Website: crate-barrel
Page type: customer-info-address
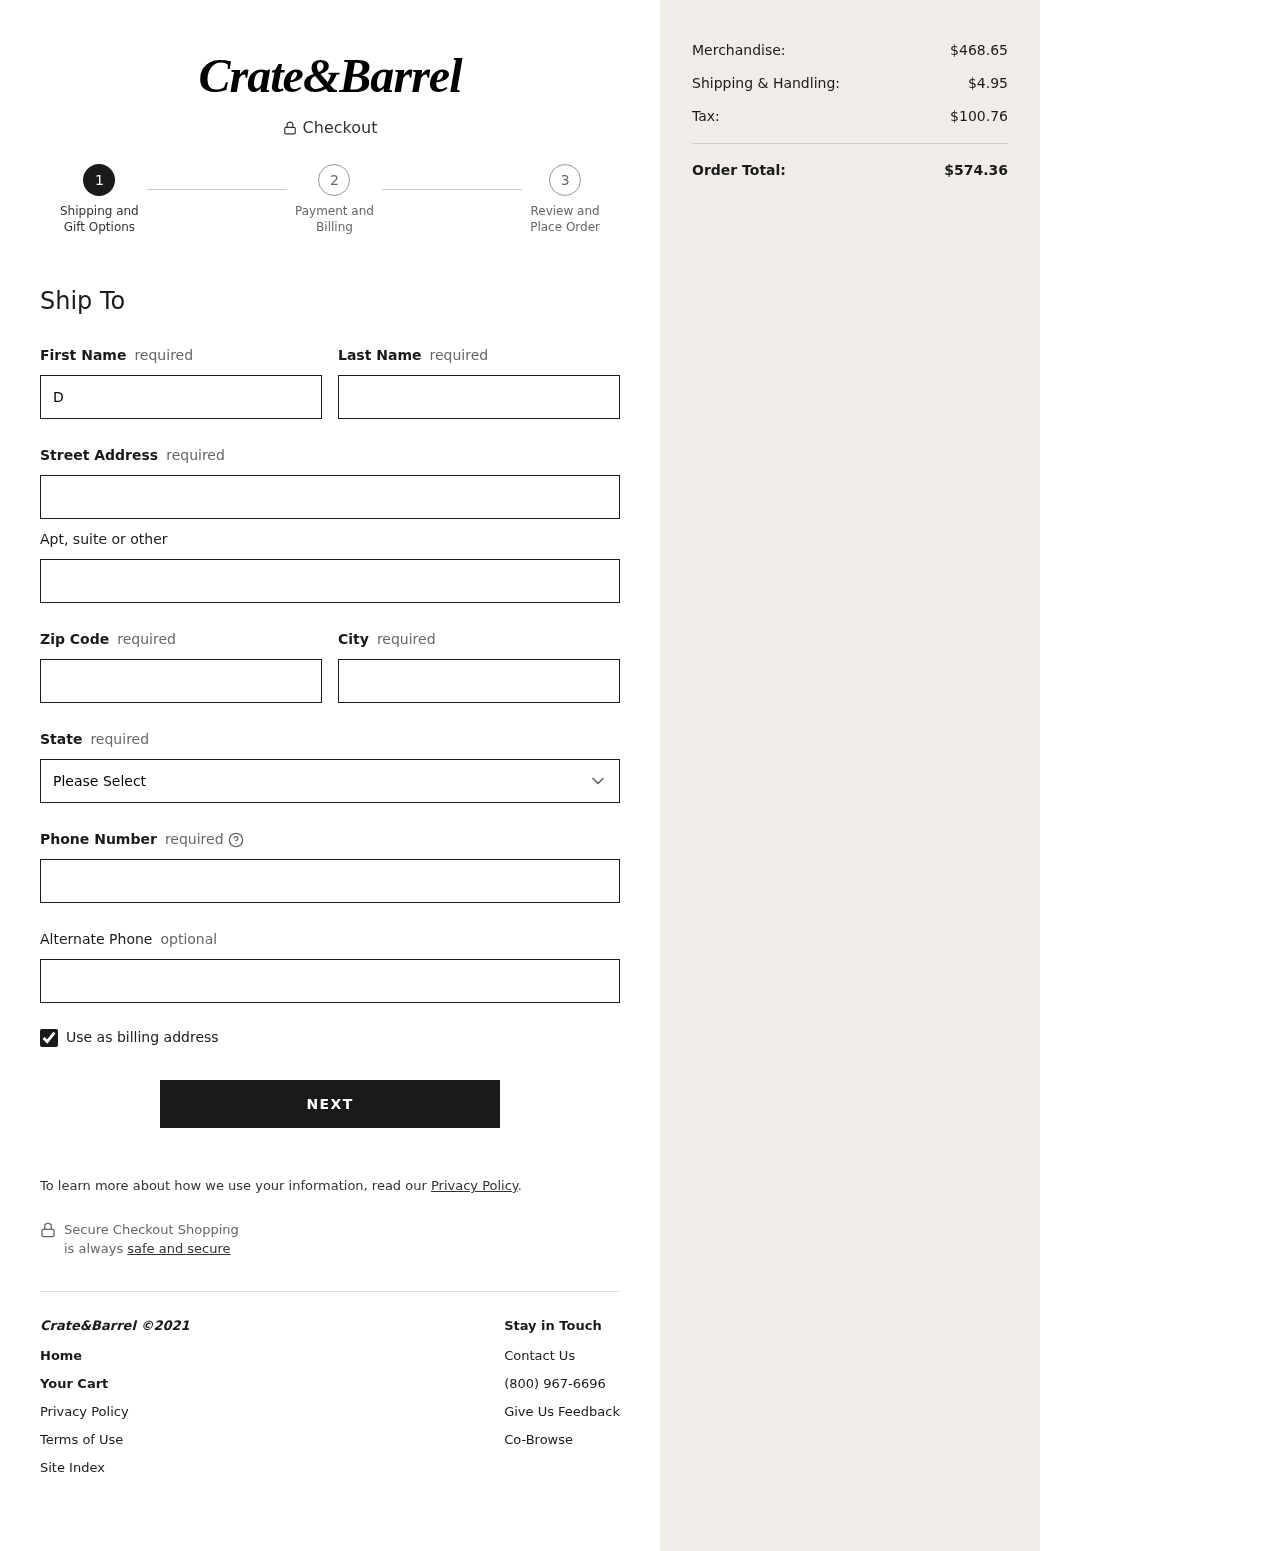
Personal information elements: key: PII_STATE
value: South Carolina
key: PII_FIRSTNAME
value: Dana
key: PII_LASTNAME
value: Mejia
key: PII_STREET
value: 406 Leach Corner Suite 525
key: PII_STREET2
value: Apt. 254
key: PII_POSTCODE
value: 52131
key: PII_CITY
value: Ballstad
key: PII_PHONE
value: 6226882129
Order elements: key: ORDER_SUBTOTAL
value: $468.65
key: ORDER_SHIPPING_COST
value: $4.95
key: ORDER_TAX
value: $100.76
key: ORDER_TOTAL
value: $574.36